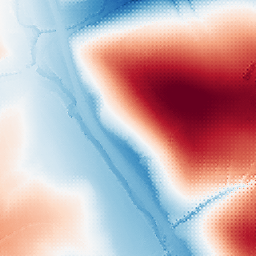
Category: trend_removal
Decomposition family: polynomial_high
Decomposition parameters: degree: 5
Upsampling method: regularized
Upsampling parameters: scale: 2
lambda_reg: 0.1
Upsampling scale: 2